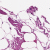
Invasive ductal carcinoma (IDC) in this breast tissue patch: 0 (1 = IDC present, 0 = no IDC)